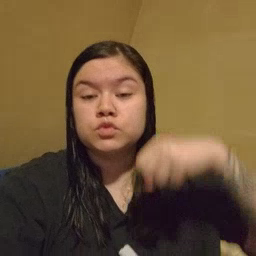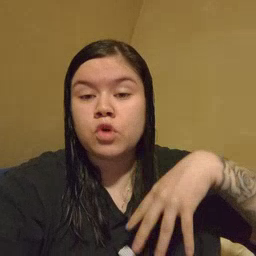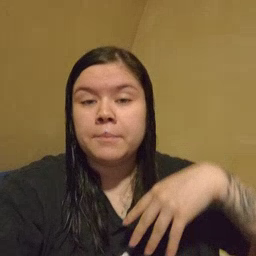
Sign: drop